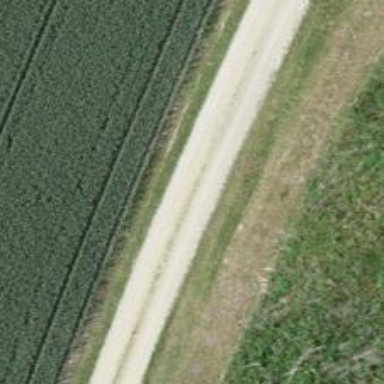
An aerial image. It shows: Unpaved track with grade2 track type.